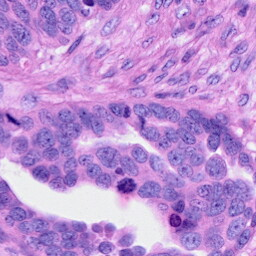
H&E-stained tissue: Ovarian